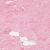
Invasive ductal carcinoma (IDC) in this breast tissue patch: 0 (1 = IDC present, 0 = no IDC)